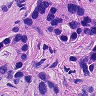
Metastatic tissue present: yes